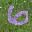
Label: 6